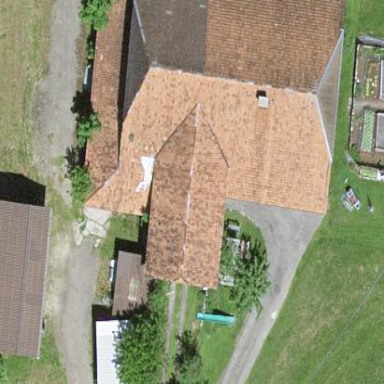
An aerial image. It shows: Farm building.